Question: I have composed a plot in r using ggplot2. Codes are as follows. My data set is net_d. Ratio varies between 0.5 - 1.0. D2 goes from 10 - 1.
'''
p<-ggplot(net_d,aes(Ratio,D2))
p<-p+geom_point()+geom_line()
p<-p+xlab("Multiples of degrees of nodes within community to between community")
p<-p+ylab("Faction of vertices classfied correctly")
#p<-p+scale_x_continuous(breaks=c(seq(10,1,by=-1)))
p<-p+xlim(10,1)+ylim(0.5,1)
p<-p+theme_set(theme_grey())
print(p)
'''

I need to have labels in x-axis 10 - 1, by steps of 1. Therefore each point in plot will have a corresponding tick mark at x-axis. I have comment a possible solution. But that reverse the labels to 1-10. I need it other way around.
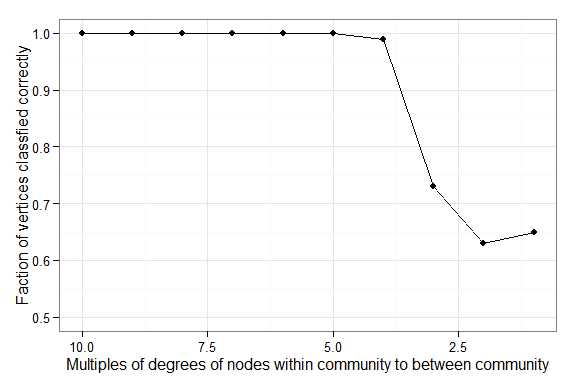
Answer: This should work:
'''
library(ggplot2)
coords <- rev(seq(1:10))
vals <- c(rep(1,6),0.98,0.73,0.64,0.66) #approximately extracted from your graph
df <- as.data.frame(rbind(coords,vals))
p <- ggplot(df,aes(x=coords,y=vals))
p <- p + geom_point() + geom_line()
p <- p + xlab("Multiples of degrees of nodes within community to between community")
p <- p + ylab("Faction of vertices classfied correctly")
p <- p + theme_bw()
p <- p + ylim(0.5,1)
p <- p + scale_x_reverse(breaks=c(seq(1,10)))
'''
Here's the output:

Hope this helps